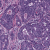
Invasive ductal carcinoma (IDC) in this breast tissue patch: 1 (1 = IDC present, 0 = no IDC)